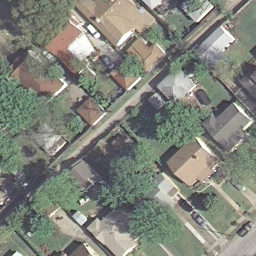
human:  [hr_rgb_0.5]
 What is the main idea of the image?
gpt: medium residential